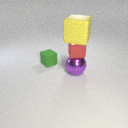
large purple metal sphere in front of small green rubber cube